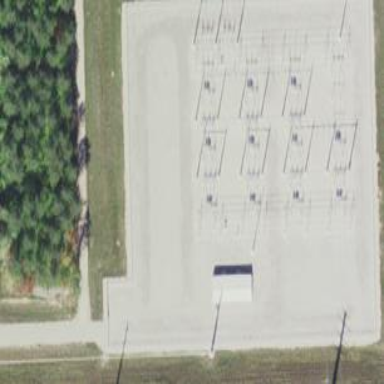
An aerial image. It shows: Switch for power supply.